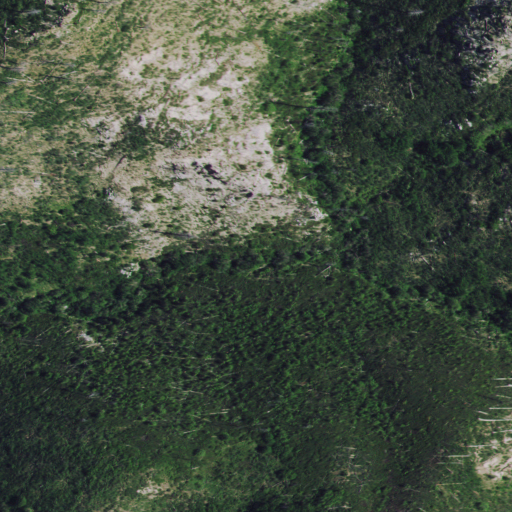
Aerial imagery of valley in Idaho named Bear Gulch containing only shrub